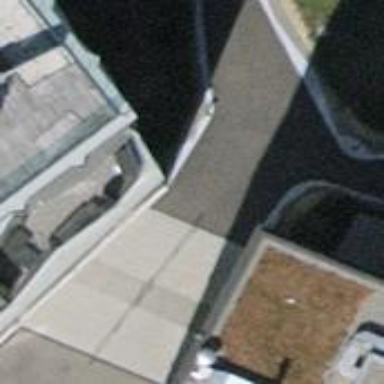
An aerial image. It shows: Steps with asphalt surface.